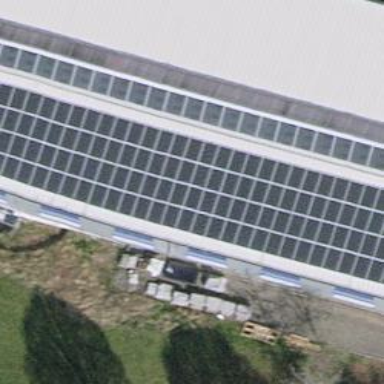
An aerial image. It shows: Solar power generator using photovoltaic panels.